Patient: sex F, age 27
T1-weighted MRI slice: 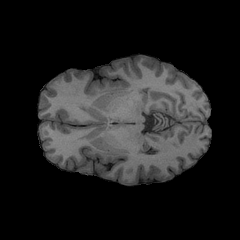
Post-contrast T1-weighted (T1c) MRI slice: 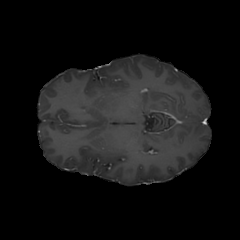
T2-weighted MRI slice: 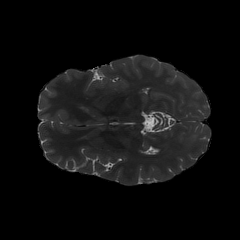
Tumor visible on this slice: no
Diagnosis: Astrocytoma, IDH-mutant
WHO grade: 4